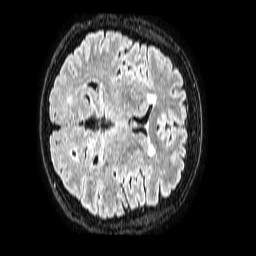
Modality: FLAIR
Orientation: axial
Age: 61
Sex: female
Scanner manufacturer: philips
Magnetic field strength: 1.5 T
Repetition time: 4.8 s
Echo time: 0.3 s